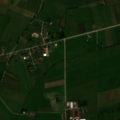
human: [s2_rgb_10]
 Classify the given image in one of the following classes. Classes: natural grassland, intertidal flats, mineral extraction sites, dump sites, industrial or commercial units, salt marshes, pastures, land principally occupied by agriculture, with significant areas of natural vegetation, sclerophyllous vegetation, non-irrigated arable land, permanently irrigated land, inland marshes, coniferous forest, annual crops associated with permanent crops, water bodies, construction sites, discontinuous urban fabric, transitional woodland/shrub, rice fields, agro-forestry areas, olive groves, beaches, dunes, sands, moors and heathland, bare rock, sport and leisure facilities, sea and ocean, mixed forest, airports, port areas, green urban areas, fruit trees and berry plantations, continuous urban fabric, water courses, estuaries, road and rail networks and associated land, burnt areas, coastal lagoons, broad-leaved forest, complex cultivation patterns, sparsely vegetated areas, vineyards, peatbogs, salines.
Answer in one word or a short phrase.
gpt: non-irrigated arable land, fruit trees and berry plantations, pastures, complex cultivation patterns